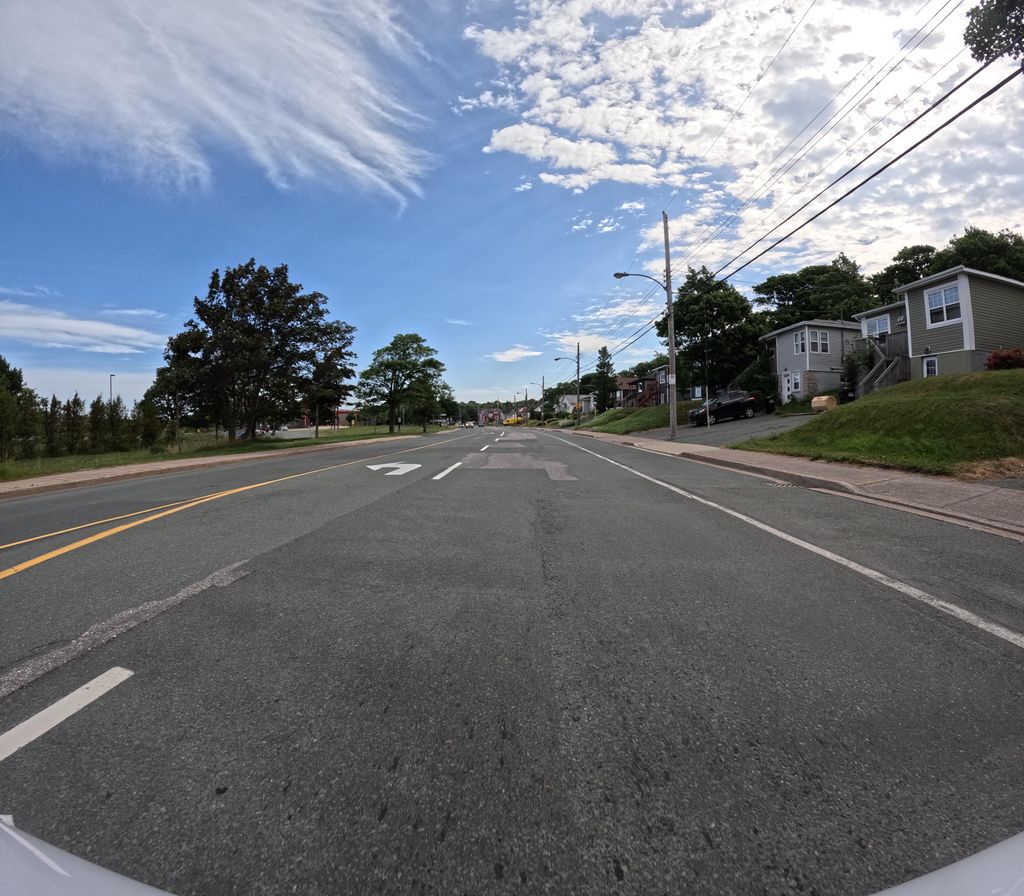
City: st_johns